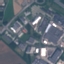
Land use / land cover: Industrial